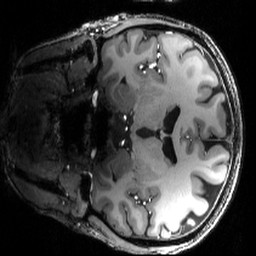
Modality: T1w
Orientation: coronal
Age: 35
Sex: female
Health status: healthy
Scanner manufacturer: siemens
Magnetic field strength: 9.4 T
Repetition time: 6.5 s
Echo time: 0.0034 s